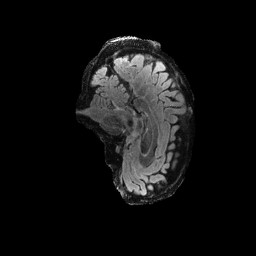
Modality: FLAIR
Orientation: sagittal
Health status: ill
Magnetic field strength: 3 T